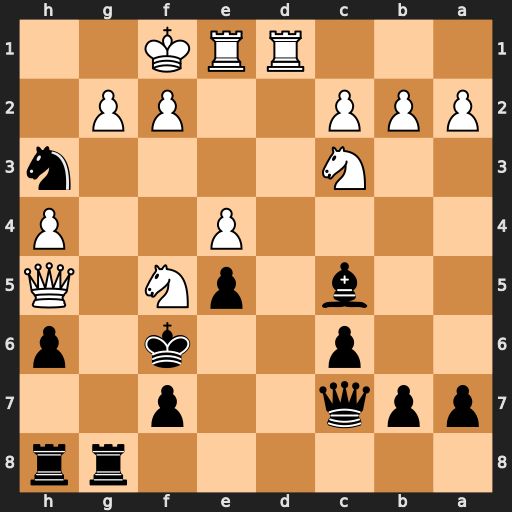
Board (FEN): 6rr/ppq2p2/2p2k1p/2b1pN1Q/4P2P/2N4n/PPP2PP1/3RRK2
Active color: b
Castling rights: -
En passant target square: -
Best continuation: Rxg2 Kxg2 Nf4+ Kf3 Nxh5